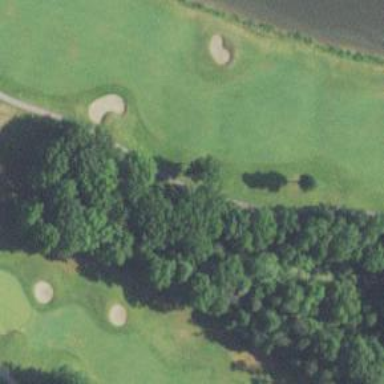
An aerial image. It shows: Path used for both walking and golf.